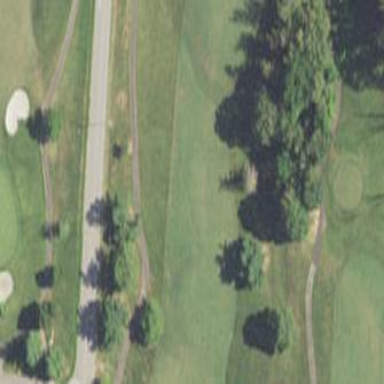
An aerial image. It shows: Golf fairway surrounded by grass.